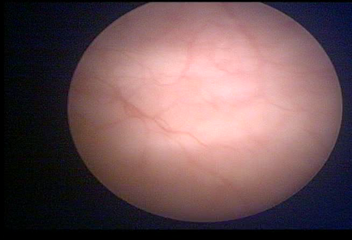
Modality: WLC
Class: Normal mucosa
Bladder cancer association: No